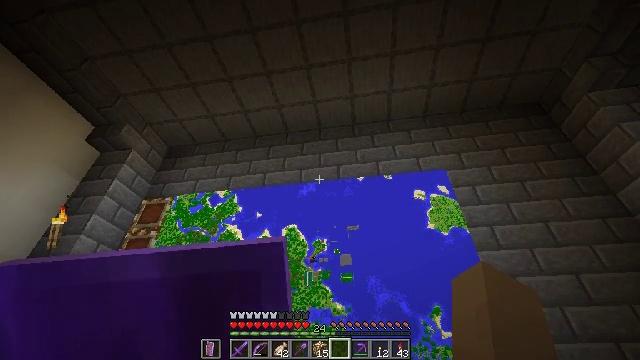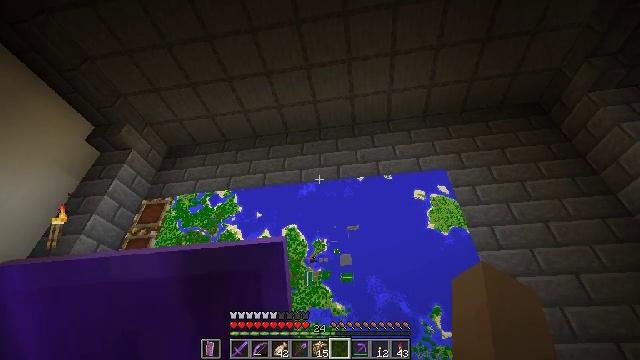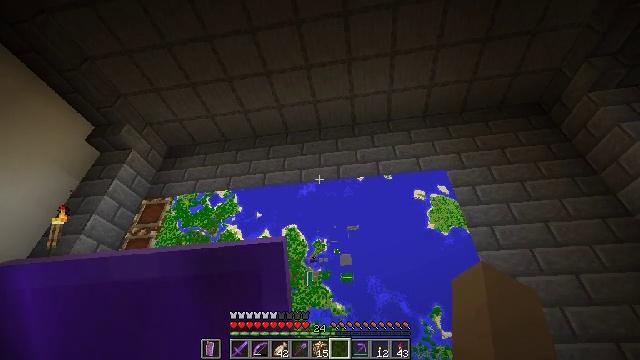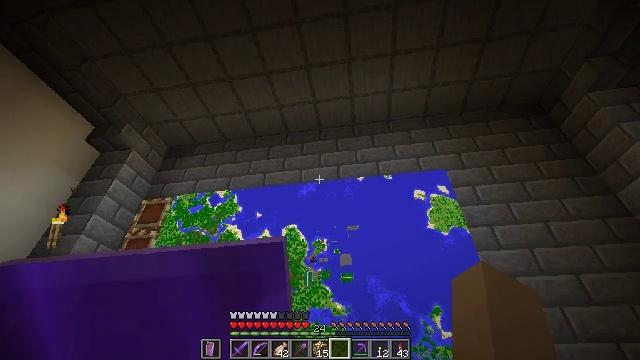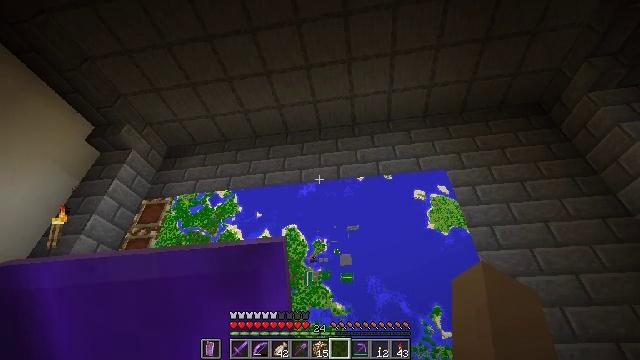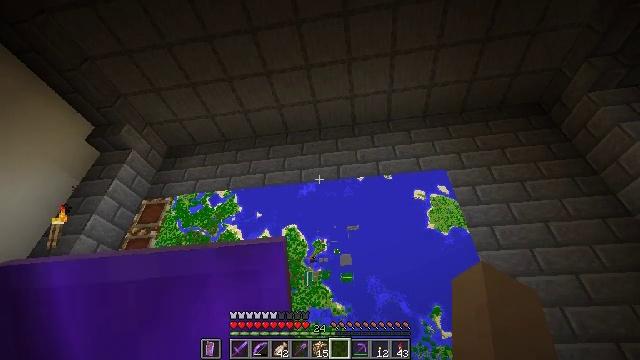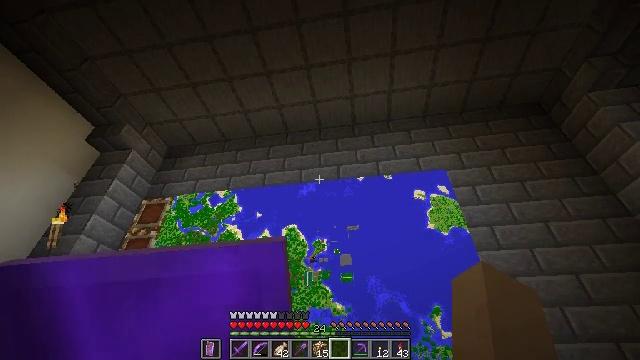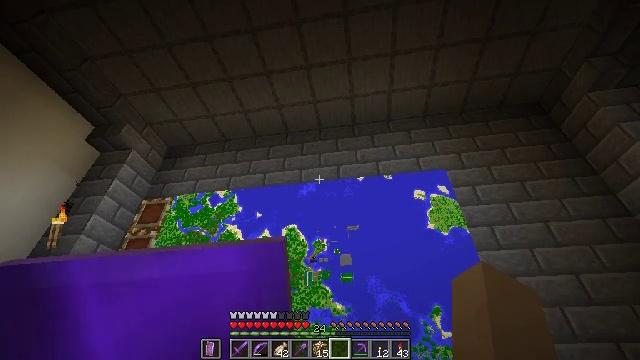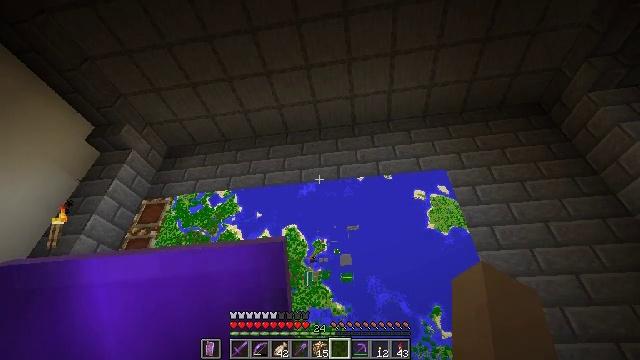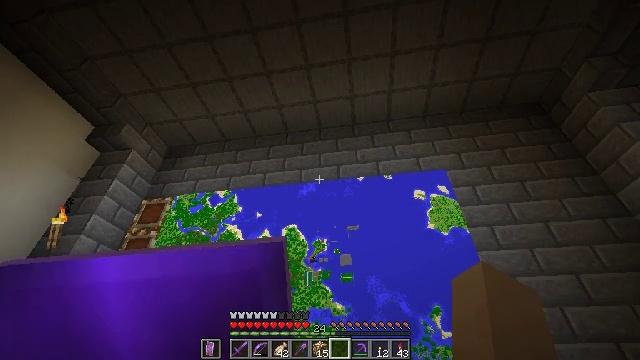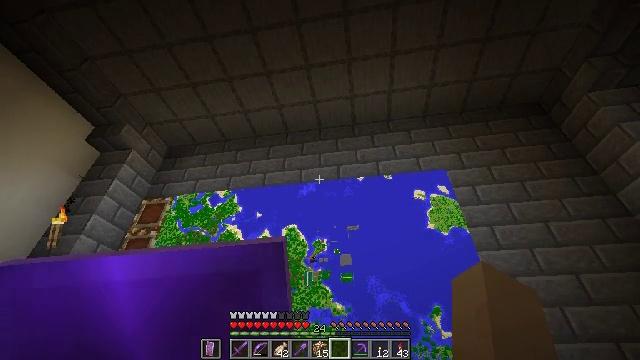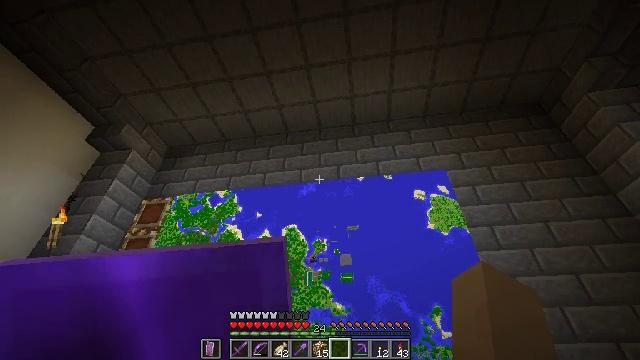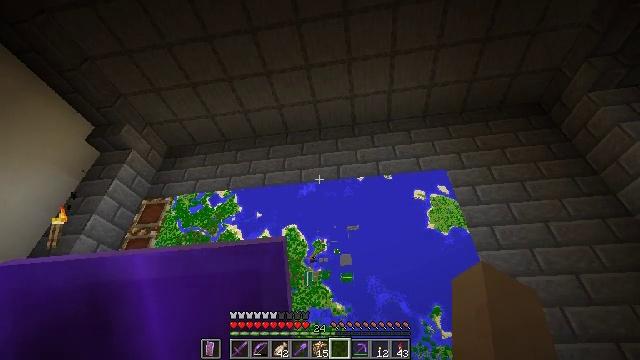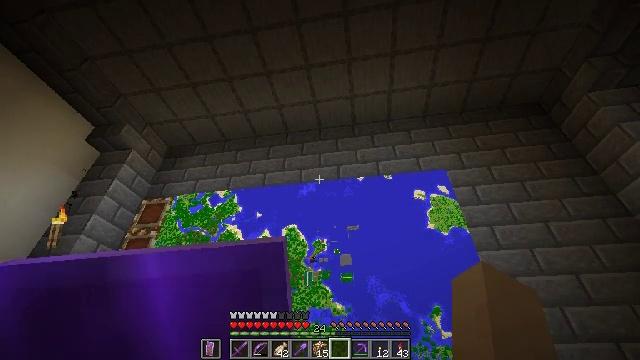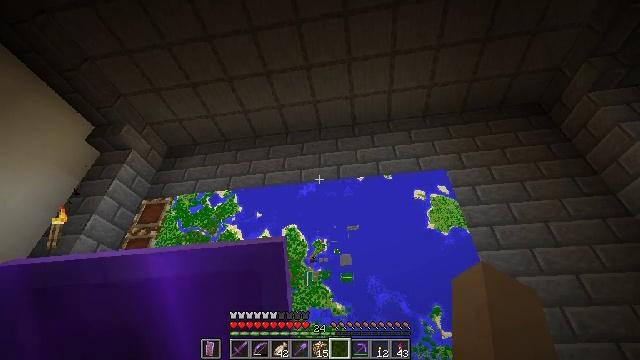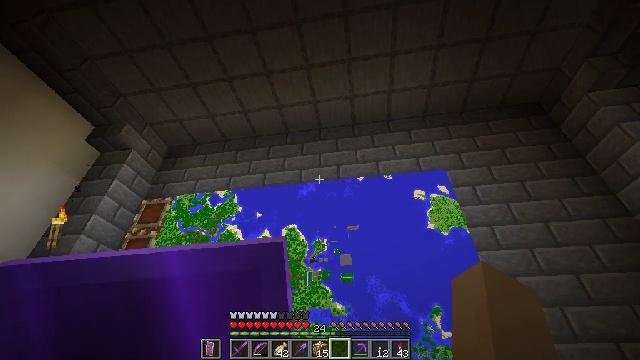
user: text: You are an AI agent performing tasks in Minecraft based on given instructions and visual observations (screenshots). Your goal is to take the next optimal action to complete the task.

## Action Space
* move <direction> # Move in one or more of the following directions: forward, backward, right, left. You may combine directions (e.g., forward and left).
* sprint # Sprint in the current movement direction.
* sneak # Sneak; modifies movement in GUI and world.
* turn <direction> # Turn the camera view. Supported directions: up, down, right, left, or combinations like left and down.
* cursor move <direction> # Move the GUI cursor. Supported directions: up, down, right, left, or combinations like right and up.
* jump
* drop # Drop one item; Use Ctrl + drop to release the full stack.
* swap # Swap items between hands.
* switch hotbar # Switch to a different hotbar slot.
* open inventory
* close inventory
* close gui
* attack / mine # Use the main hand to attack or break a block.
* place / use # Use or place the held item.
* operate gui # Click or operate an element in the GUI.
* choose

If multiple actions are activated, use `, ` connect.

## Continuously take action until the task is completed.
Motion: motion action
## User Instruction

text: Use the furnace to smelt stone into smooth stone.
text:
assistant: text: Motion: no_op
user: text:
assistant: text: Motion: no_op
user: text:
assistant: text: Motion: no_op
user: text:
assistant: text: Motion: no_op
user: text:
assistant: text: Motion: no_op
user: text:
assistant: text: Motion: no_op
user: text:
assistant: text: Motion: no_op
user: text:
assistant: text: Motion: no_op
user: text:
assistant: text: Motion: no_op
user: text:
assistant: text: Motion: no_op
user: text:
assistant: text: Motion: no_op
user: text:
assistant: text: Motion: no_op
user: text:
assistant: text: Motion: no_op
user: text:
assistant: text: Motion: no_op
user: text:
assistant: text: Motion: no_op
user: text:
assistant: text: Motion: no_op
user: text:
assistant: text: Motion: no_op
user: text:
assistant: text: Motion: no_op
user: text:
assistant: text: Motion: no_op
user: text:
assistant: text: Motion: no_op
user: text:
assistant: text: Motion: no_op
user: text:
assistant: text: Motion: no_op
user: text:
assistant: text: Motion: no_op
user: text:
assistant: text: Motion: no_op
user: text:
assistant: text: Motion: no_op
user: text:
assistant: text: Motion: no_op
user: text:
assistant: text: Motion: no_op
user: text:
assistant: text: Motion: no_op
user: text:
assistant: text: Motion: no_op
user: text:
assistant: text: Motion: no_op